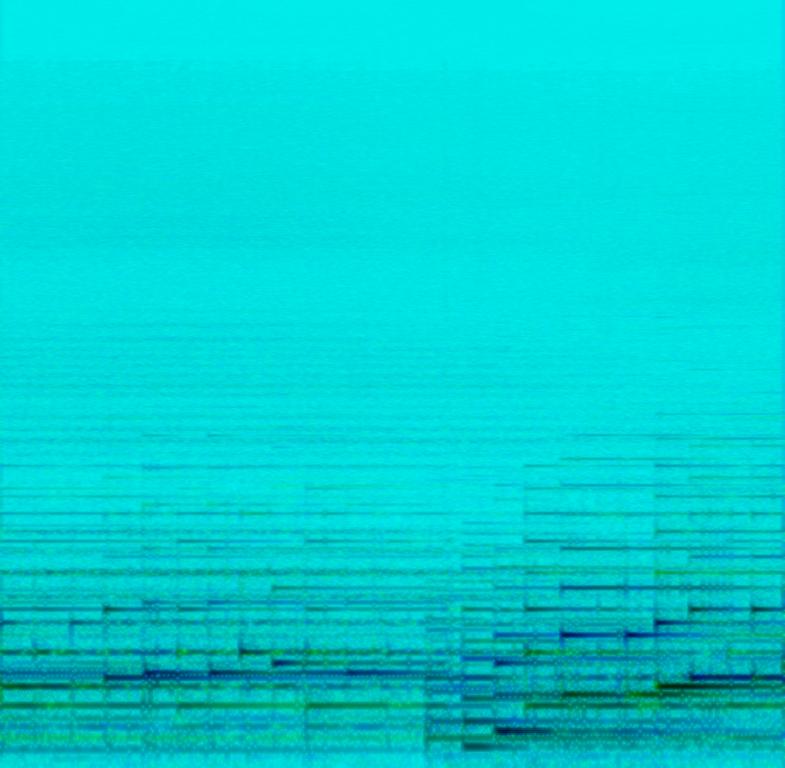
The song is an instrumental. The song is slow tempo with a piano playing beautifully with no other accompanying instruments. The song is emotional and relaxing. The song serves as soundtrack for an aquatic life documentary.